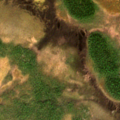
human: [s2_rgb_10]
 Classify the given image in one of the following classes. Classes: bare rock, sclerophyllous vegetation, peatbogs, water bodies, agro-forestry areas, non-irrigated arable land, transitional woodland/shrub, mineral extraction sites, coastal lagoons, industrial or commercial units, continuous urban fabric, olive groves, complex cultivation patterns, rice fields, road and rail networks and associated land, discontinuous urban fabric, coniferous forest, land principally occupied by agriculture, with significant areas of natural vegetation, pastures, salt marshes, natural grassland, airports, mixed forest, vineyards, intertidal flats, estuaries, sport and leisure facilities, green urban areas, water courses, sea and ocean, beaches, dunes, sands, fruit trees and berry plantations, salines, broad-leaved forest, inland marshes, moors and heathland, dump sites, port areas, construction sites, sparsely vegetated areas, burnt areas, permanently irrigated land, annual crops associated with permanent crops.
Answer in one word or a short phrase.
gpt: coniferous forest, mixed forest, peatbogs